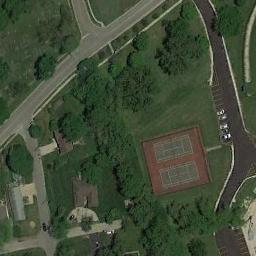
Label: tennis_court